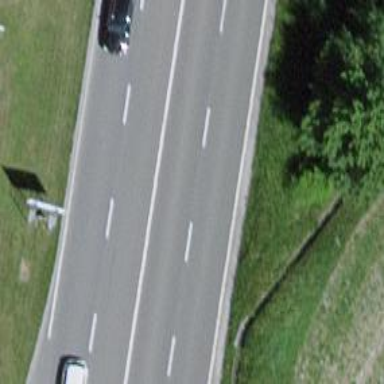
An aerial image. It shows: Secondary road with asphalt surface.